Question: Below is my code that display current week of dates,now I add two new button in my code
'btnpreviousweek','btnnextweek' I want to show next week and previous week dates on button click how do I do? how I change dates to show next week of dates or previous week of dates?? Also this code show dates from Sunday to Saturday I just want to display only Monday to Friday this is my screen-shot

'''
public class MyCalendarActivity extends Activity implements OnClickListener {
private static final String tag = "MyCalendarActivity";
private TextView currentMonth;
private ImageView prevMonth;
private ImageView nextMonth;
Button btnpreviousweek,btnnextweek;
private GridView calendarView;
private GridCellAdapter adapter;
private Calendar _calendar;
@SuppressLint("NewApi")
private int month, year;
private int actualYear, actualMonth, actualDay;
@SuppressWarnings("unused")
@SuppressLint({ "NewApi", "NewApi", "NewApi", "NewApi" })
private final DateFormat dateFormatter = new DateFormat();
private static final String dateTemplate = "MMMM yyyy";
/** Called when the activity is first created. */
@Override
public void onCreate(Bundle savedInstanceState) {
super.onCreate(savedInstanceState);
setContentView(R.layout.my_calendar_view);
_calendar = Calendar.getInstance(Locale.getDefault());
month = _calendar.get(Calendar.MONTH) + 1;
year = _calendar.get(Calendar.YEAR);
actualYear = year;
actualMonth = month;
actualDay = _calendar.get(Calendar.DAY_OF_MONTH);
Log.d(tag, "Calendar Instance:= " + "Month: " + month + " " + "Year: "
+ year);
btnpreviousweek = (Button) this.findViewById(R.id.btnpreviousweek);
btnnextweek = (Button) this.findViewById(R.id.btnnextweek);
btnpreviousweek.setOnClickListener(new OnClickListener() {
@Override
public void onClick(View arg0) {
// TODO Auto-generated method stub
////////////////////////// what i write here /////////////////////////
}
});
btnnextweek.setOnClickListener(new OnClickListener() {
@Override
public void onClick(View arg0) {
// TODO Auto-generated method stub
////////////////////////// what i write here /////////////////////////
}
});
prevMonth = (ImageView) this.findViewById(R.id.prevMonth);
prevMonth.setOnClickListener(this);
currentMonth = (TextView) this.findViewById(R.id.currentMonth);
currentMonth.setText(DateFormat.format(dateTemplate,
_calendar.getTime()));
nextMonth = (ImageView) this.findViewById(R.id.nextMonth);
nextMonth.setOnClickListener(this);
calendarView = (GridView) this.findViewById(R.id.calendar);
adapter = new GridCellAdapter(getApplicationContext(),
R.id.calendar_day_gridcell, month, year);
adapter.notifyDataSetChanged();
calendarView.setAdapter(adapter);
}
/**
*
* @param month
* @param year
*/
private void setGridCellAdapterToDate(int month, int year) {
adapter = new GridCellAdapter(getApplicationContext(),
R.id.calendar_day_gridcell, month, year);
_calendar.set(year, month - 1, _calendar.get(Calendar.DAY_OF_WEEK));
currentMonth.setText(DateFormat.format(dateTemplate,
_calendar.getTime()));
adapter.notifyDataSetChanged();
calendarView.setAdapter(adapter);
}
@Override
public void onClick(View v) {
if (v == prevMonth) {
if (month <= 1) {
month = 12;
year--;
} else {
month--;
}
Log.d(tag, "Setting Prev Month in GridCellAdapter: " + "Month: "
+ month + " Year: " + year);
setGridCellAdapterToDate(month, year);
}
if (v == nextMonth) {
if (month > 11) {
month = 1;
year++;
} else {
month++;
}
Log.d(tag, "Setting Next Month in GridCellAdapter: " + "Month: "
+ month + " Year: " + year);
setGridCellAdapterToDate(month, year);
}
}
@Override
public void onDestroy() {
Log.d(tag, "Destroying View ...");
super.onDestroy();
}
// Inner Class
public class GridCellAdapter extends BaseAdapter implements OnClickListener {
private static final String tag = "GridCellAdapter";
private final Context _context;
private final List<String> list;
private static final int DAY_OFFSET = 1;
private final String[] weekdays = new String[] { "Sun", "Mon", "Tue",
"Wed", "Thu", "Fri", "Sat" };
private final String[] months = { "January", "February", "March",
"April", "May", "June", "July", "August", "September",
"October", "November", "December" };
private final int[] daysOfMonth = { 31, 28, 31, 30, 31, 30, 31, 31, 30,
31, 30, 31 };
private int daysInMonth;
private int currentDayOfMonth;
private int currentWeekDay;
private Button gridcell;
private TextView num_events_per_day;
private final HashMap<String, Integer> eventsPerMonthMap;
private final SimpleDateFormat dateFormatter = new SimpleDateFormat(
"dd-MMM-yyyy");
// Days in Current Month
public GridCellAdapter(Context context, int textViewResourceId,
int month, int year) {
super();
this._context = context;
this.list = new ArrayList<String>();
Log.d(tag, "==> Passed in Date FOR Month: " + month + " "
+ "Year: " + year);
Calendar calendar = Calendar.getInstance();
setCurrentDayOfMonth(calendar.get(Calendar.DAY_OF_MONTH));
setCurrentWeekDay(calendar.get(Calendar.DAY_OF_WEEK));
Log.d(tag, "New Calendar:= " + calendar.getTime().toString());
Log.d(tag, "CurrentDayOfWeek :" + getCurrentWeekDay());
Log.d(tag, "CurrentDayOfMonth :" + getCurrentDayOfMonth());
// Print Month
printMonth(month, year);
// Find Number of Events
eventsPerMonthMap = findNumberOfEventsPerMonth(year, month);
}
private String getMonthAsString(int i) {
return months[i];
}
private String getWeekDayAsString(int i) {
return weekdays[i];
}
private int getNumberOfDaysOfMonth(int i) {
return daysOfMonth[i];
}
public String getItem(int position) {
return list.get(position);
}
@Override
public int getCount() {
return list.size();
}
/**
* Prints Month
*
* @param mm
* @param yy
*/
private void printMonth(int mm, int yy) {
Log.d(tag, "==> printMonth: mm: " + mm + " " + "yy: " + yy);
int trailingSpaces = 0;
int daysInPrevMonth = 0;
int currentMonth = mm - 1;
String currentMonthName = getMonthAsString(currentMonth);
daysInMonth = getNumberOfDaysOfMonth(currentMonth);
Log.d(tag, "Current Month: " + " " + currentMonthName + " having " +
daysInMonth + " days.");
GregorianCalendar cal = new GregorianCalendar(yy, currentMonth,
getCurrentDayOfMonth());
Log.d(tag, "Gregorian Calendar:= " + cal.getTime().toString());
int currentWeekDay = cal.get(Calendar.DAY_OF_WEEK) - 1;
trailingSpaces = currentWeekDay;
Log.d(tag, "Week Day:" + currentWeekDay + " is " +
getWeekDayAsString(currentWeekDay));
Log.d(tag, "No. Trailing space to Add: " + trailingSpaces);
Log.d(tag, "No. of Days in Previous Month: " + daysInPrevMonth);
if (cal.isLeapYear(cal.get(Calendar.YEAR)))
if (mm == 2) ++daysInMonth;
else if (mm == 3)
++daysInPrevMonth;
// move at the begging of the week
int i = getCurrentDayOfMonth();
int j = currentWeekDay;
while (i > 1 && j > 0) {
i--;
j--;
}
// print the week, starting at Sunday
for (j = 0; i <= daysInMonth && j < 7; i++, j++) {
Log.d(currentMonthName, String.valueOf(i) + " " +
getMonthAsString(currentMonth) + " " + yy);
// If it is the current date, printing in BLUE (Orange)
if (i == actualDay && mm == actualMonth && yy == actualYear) {
list.add(String.valueOf(i) + "-BLUE" + "-" +
getMonthAsString(currentMonth) + "-" + yy);
} else {
list.add(String.valueOf(i) + "-WHITE" + "-" +
getMonthAsString(currentMonth) + "-" + yy);
}
}
}
/**
* NOTE: YOU NEED TO IMPLEMENT THIS PART Given the YEAR, MONTH, retrieve
* ALL entries from a SQLite database for that month. Iterate over the
* List of All entries, and get the dateCreated, which is converted into
* day.
*
* @param year
* @param month
* @return
*/
private HashMap<String, Integer> findNumberOfEventsPerMonth(int year,
int month) {
HashMap<String, Integer> map = new HashMap<String, Integer>();
return map;
}
@Override
public long getItemId(int position) {
return position;
}
@Override
public View getView(int position, View convertView, ViewGroup parent) {
View row = convertView;
if (row == null) {
LayoutInflater inflater = (LayoutInflater) _context
.getSystemService(Context.LAYOUT_INFLATER_SERVICE);
row = inflater.inflate(R.layout.screen_gridcell, parent,
false);
}
// Get a reference to the Day gridcell
gridcell = (Button) row.findViewById(R.id.calendar_day_gridcell);
gridcell.setOnClickListener(this);
// ACCOUNT FOR SPACING
Log.d(tag, "Current Day: " + getCurrentDayOfMonth());
String[] day_color = list.get(position).split("-");
String theday = day_color[0];
String themonth = day_color[2];
String theyear = day_color[3];
if ((!eventsPerMonthMap.isEmpty()) && (eventsPerMonthMap != null)) {
if (eventsPerMonthMap.containsKey(theday)) {
num_events_per_day = (TextView) row
.findViewById(R.id.num_events_per_day);
Integer numEvents = (Integer) eventsPerMonthMap.get(theday);
num_events_per_day.setText(numEvents.toString());
}
}
// Set the Day GridCell
gridcell.setText(theday);
gridcell.setTag(theday + "-" + themonth + "-" + theyear);
Log.d(tag, "Setting GridCell " + theday + "-" + themonth + "-"
+ theyear);
if (day_color[1].equals("GREY")) {
gridcell.setTextColor(getResources()
.getColor(R.color.lightgray));
}
if (day_color[1].equals("WHITE")) {
gridcell.setTextColor(getResources().getColor(
R.color.lightgray02));
}
if (day_color[1].equals("BLUE")) {
gridcell.setText("(" + theday + ")");
gridcell.setTextColor(getResources().getColor(R.color.orrange));
}
return row;
}
@Override
public void onClick(View view) {
String date_month_year = (String) view.getTag();
// selectedDayMonthYearButton.setText("Selected: " + date_month_year);
Log.e("Selected date", date_month_year);
try {
Date parsedDate = dateFormatter.parse(date_month_year);
Log.d(tag, "Parsed Date: " + parsedDate.toString());
} catch (ParseException e) {
e.printStackTrace();
}
}
public int getCurrentDayOfMonth() {
return currentDayOfMonth;
}
private void setCurrentDayOfMonth(int currentDayOfMonth) {
this.currentDayOfMonth = currentDayOfMonth;
}
public void setCurrentWeekDay(int currentWeekDay) {
this.currentWeekDay = currentWeekDay;
}
public int getCurrentWeekDay() {
return currentWeekDay;
}
}
}
'''
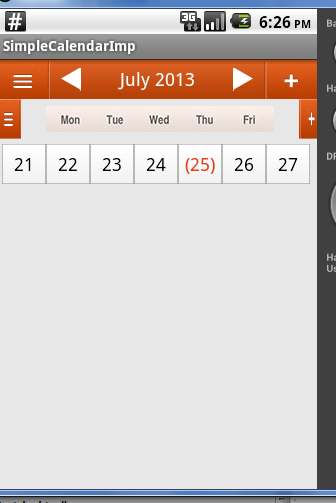
Answer: This code may help for you,
'''
Calendar cal = GregorianCalendar.getInstance();
cal.setTime(new Date());
cal.add(Calendar.DAY_OF_YEAR, -k);
Date daysBeforeDate = cal.getTime();
String start_dt1 = "" + daysBeforeDate;
'''
you can replace the k by the number 7 so that you get the date before seven days, like that you can use k instead of -k for date after k days.